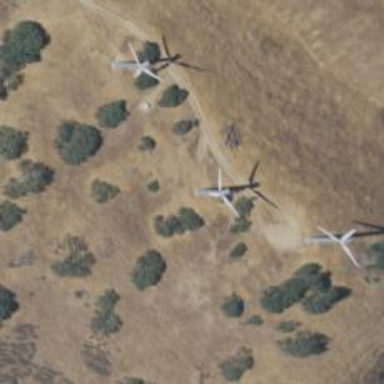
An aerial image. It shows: Wind generator using wind turbines manufactured by Vestas.